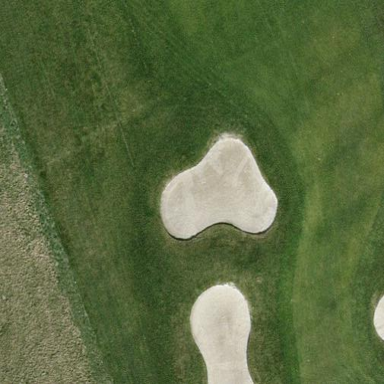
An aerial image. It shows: Sandy area is golf bunker.